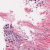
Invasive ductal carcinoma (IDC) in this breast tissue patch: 0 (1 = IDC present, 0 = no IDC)